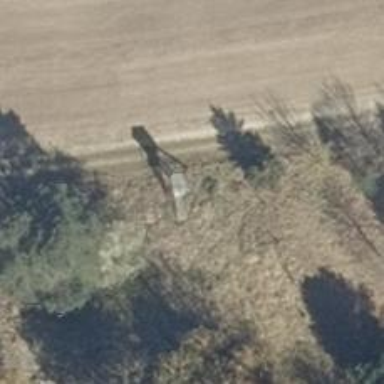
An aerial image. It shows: Shelter that serves as hunting stand.